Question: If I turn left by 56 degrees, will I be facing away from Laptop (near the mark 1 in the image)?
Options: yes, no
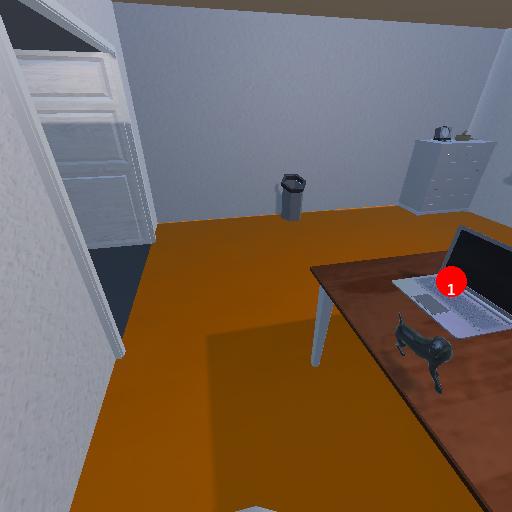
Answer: yes